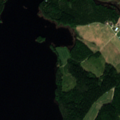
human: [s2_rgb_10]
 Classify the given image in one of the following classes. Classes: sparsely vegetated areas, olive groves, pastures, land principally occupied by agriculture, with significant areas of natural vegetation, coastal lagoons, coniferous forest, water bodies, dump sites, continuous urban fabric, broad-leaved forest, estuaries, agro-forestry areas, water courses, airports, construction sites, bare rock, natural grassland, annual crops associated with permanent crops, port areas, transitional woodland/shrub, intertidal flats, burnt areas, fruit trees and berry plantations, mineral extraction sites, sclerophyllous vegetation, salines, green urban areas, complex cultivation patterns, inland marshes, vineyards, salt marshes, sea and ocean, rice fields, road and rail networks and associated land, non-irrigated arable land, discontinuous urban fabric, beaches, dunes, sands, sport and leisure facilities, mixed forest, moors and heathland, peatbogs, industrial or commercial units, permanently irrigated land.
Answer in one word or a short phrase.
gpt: land principally occupied by agriculture, with significant areas of natural vegetation, coniferous forest, mixed forest, water bodies